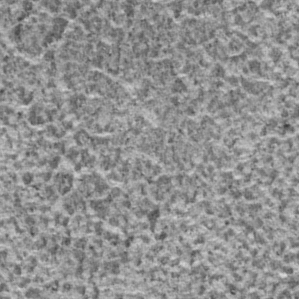
Label: frost